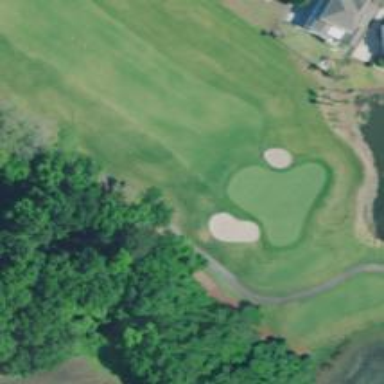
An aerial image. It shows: Path for golf carts.